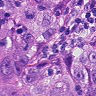
Metastatic tissue present: yes